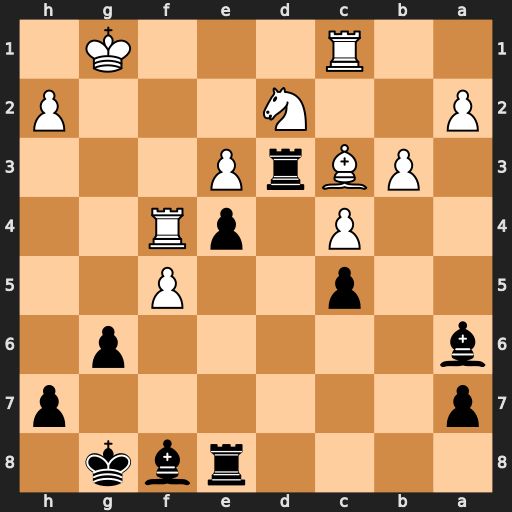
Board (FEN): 4rbk1/p6p/b5p1/2p2P2/2P1pR2/1PBrP3/P2N3P/2R3K1
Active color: b
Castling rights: -
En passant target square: -
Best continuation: Bh6 Nxe4 Bxf4 Nf6+ Kf7